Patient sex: M
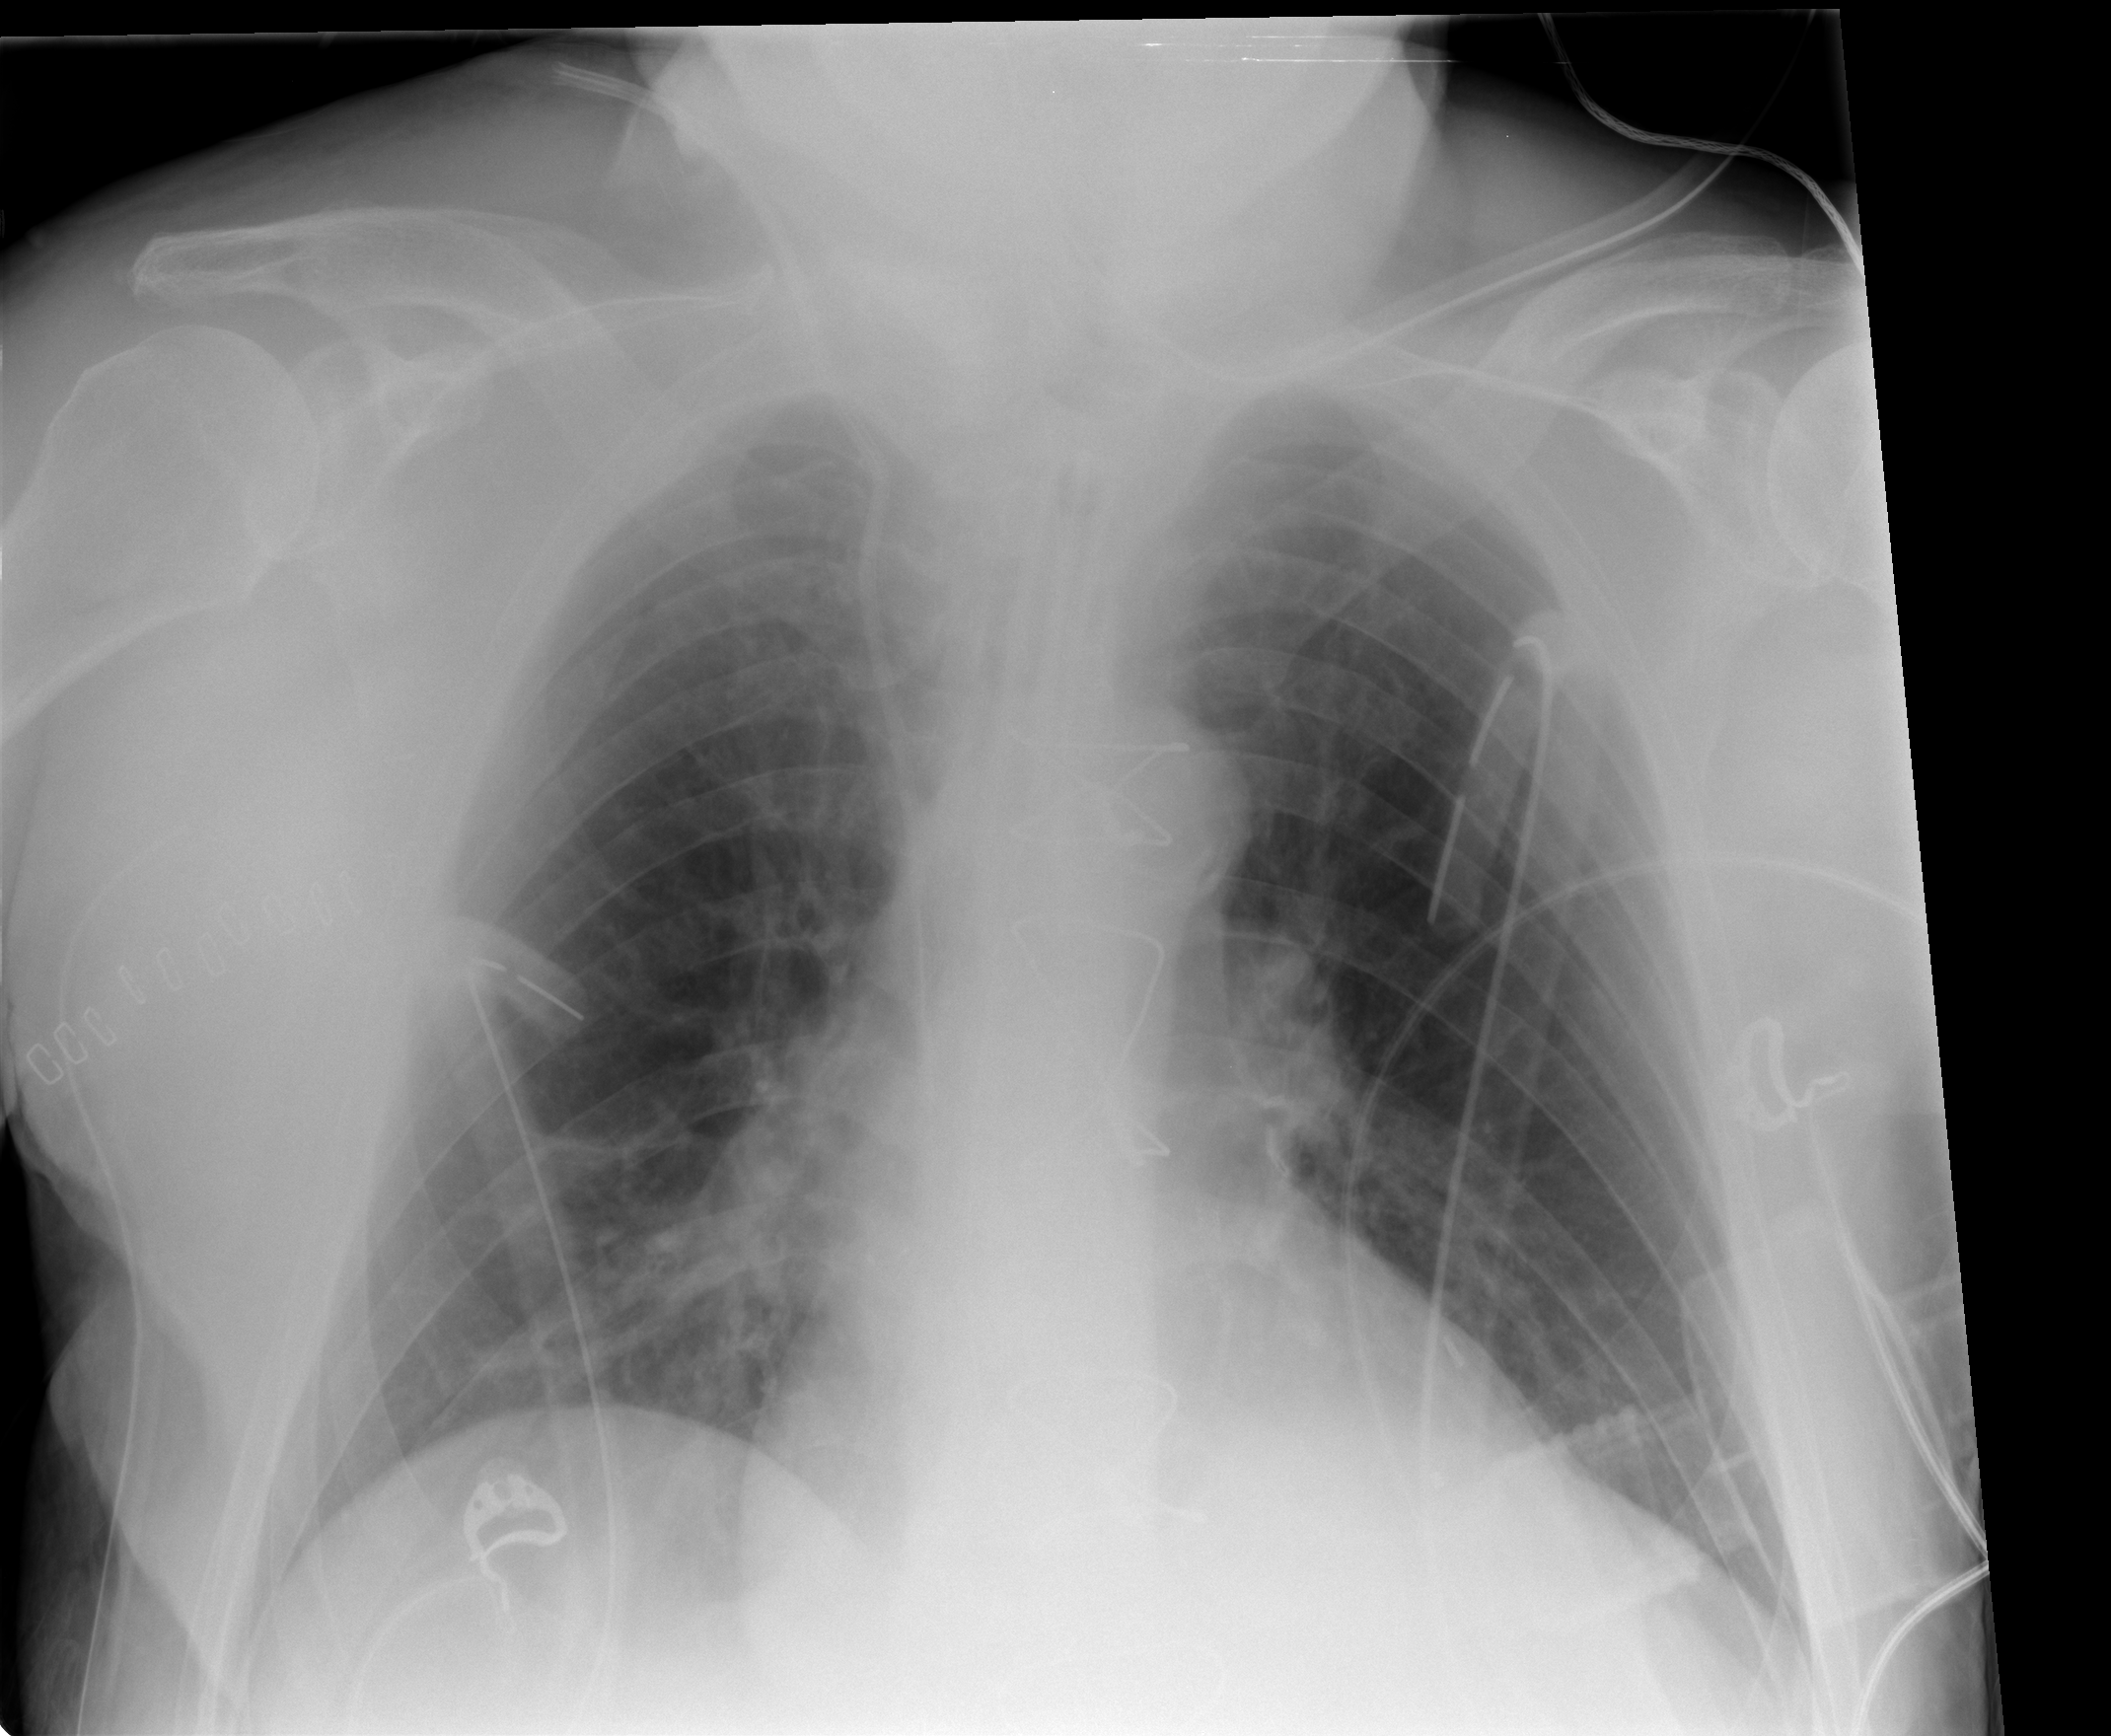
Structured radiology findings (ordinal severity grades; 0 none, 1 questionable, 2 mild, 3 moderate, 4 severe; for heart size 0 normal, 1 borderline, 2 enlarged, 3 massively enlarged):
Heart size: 0
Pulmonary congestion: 0
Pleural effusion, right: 0
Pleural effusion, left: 0
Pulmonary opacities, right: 0
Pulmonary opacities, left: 0
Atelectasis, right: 0
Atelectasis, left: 2